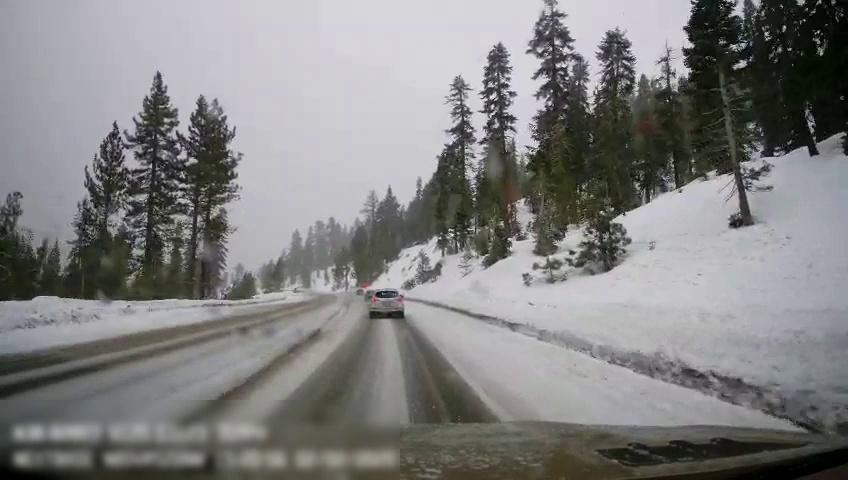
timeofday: Day
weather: Snowy
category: Drivable Space
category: Vehicles | SUV
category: Vehicles | Car
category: Vehicles | Car